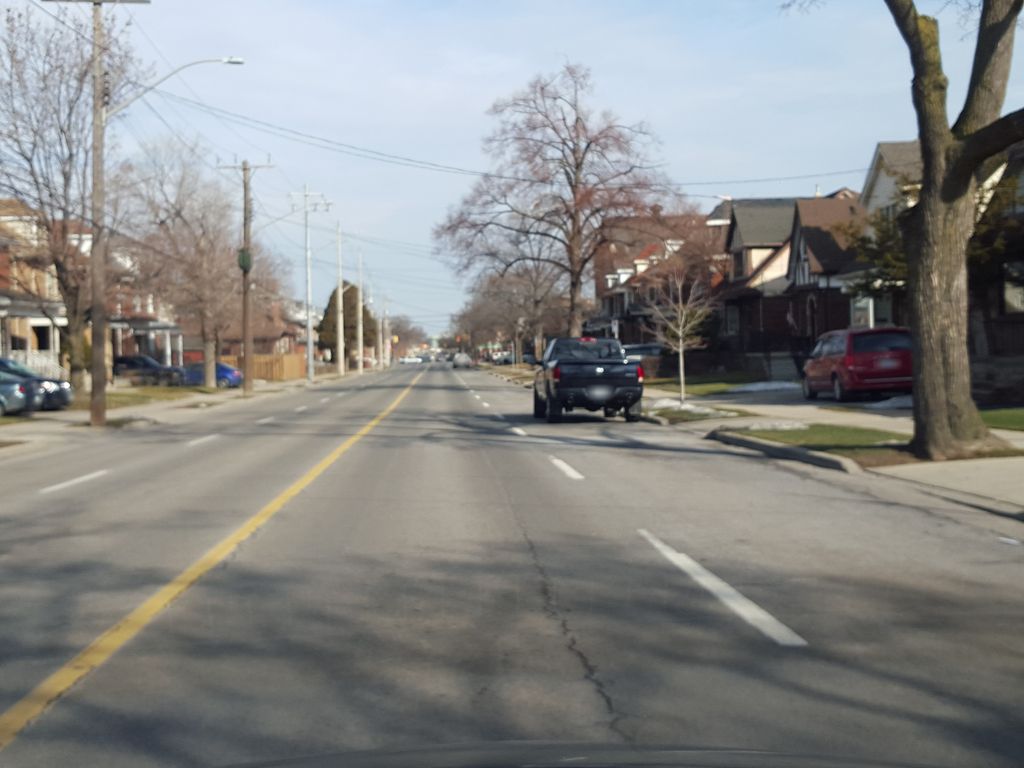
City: hamilton